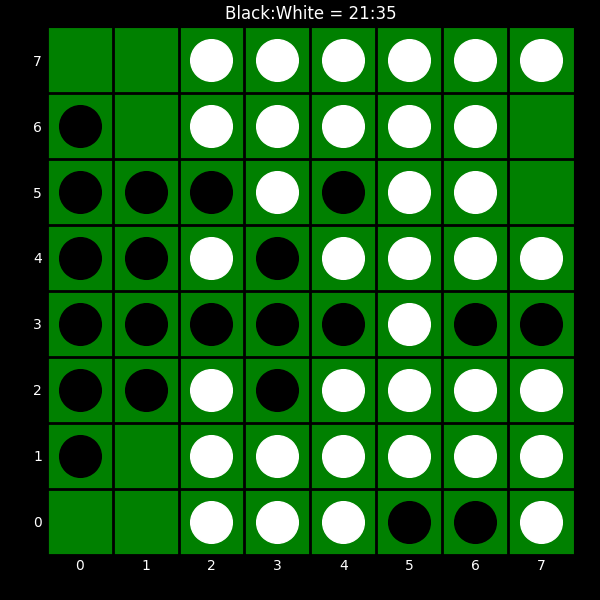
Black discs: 21
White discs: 35